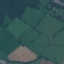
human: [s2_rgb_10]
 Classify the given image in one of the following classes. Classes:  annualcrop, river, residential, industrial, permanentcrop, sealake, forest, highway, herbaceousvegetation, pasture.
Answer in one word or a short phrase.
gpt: Pasture